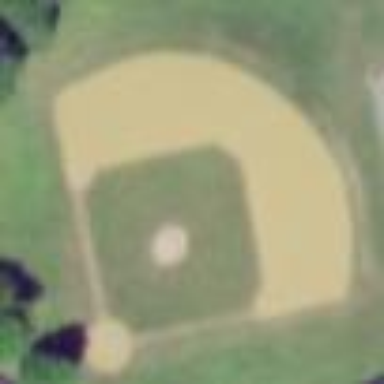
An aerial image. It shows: Baseball pitch for leisure land.